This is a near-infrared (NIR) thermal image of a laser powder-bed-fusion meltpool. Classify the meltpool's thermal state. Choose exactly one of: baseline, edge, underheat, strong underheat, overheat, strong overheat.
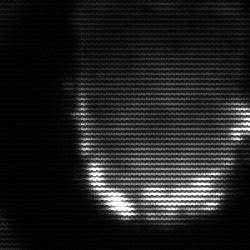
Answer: baseline